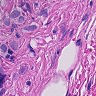
Metastatic tissue present: yes